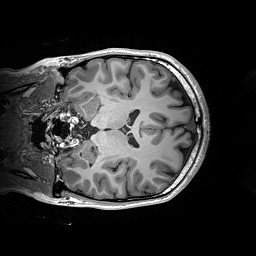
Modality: T1w
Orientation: coronal
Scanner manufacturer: siemens
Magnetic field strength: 3 T
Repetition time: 2.2 s
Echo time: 0.00244 s